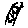
Label: line